Field crop: maize
Growth stage: 2
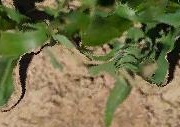
Species: maize